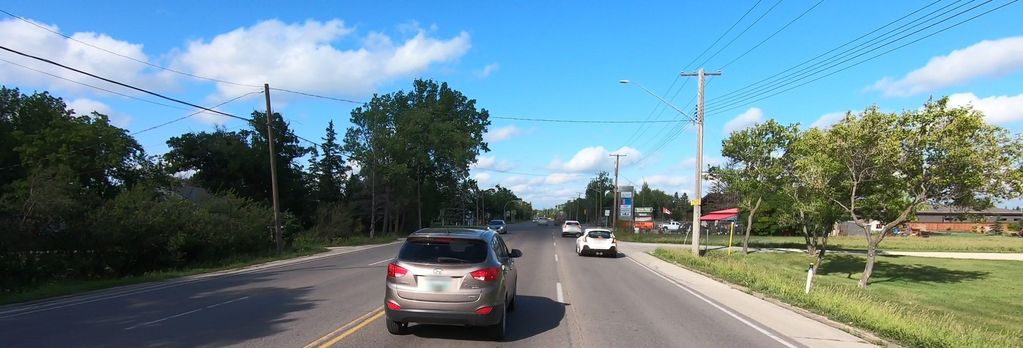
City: winnipeg